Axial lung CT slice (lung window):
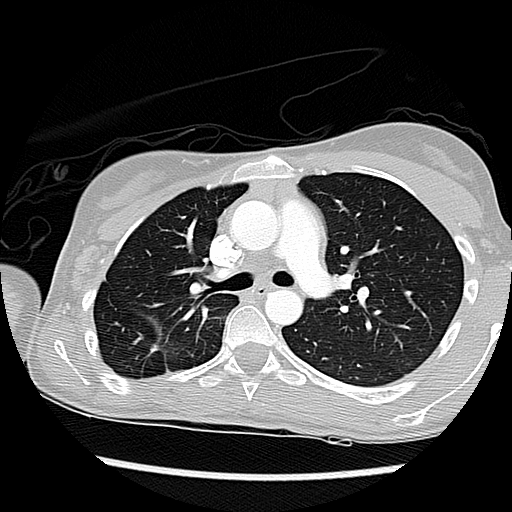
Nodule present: no